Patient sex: M
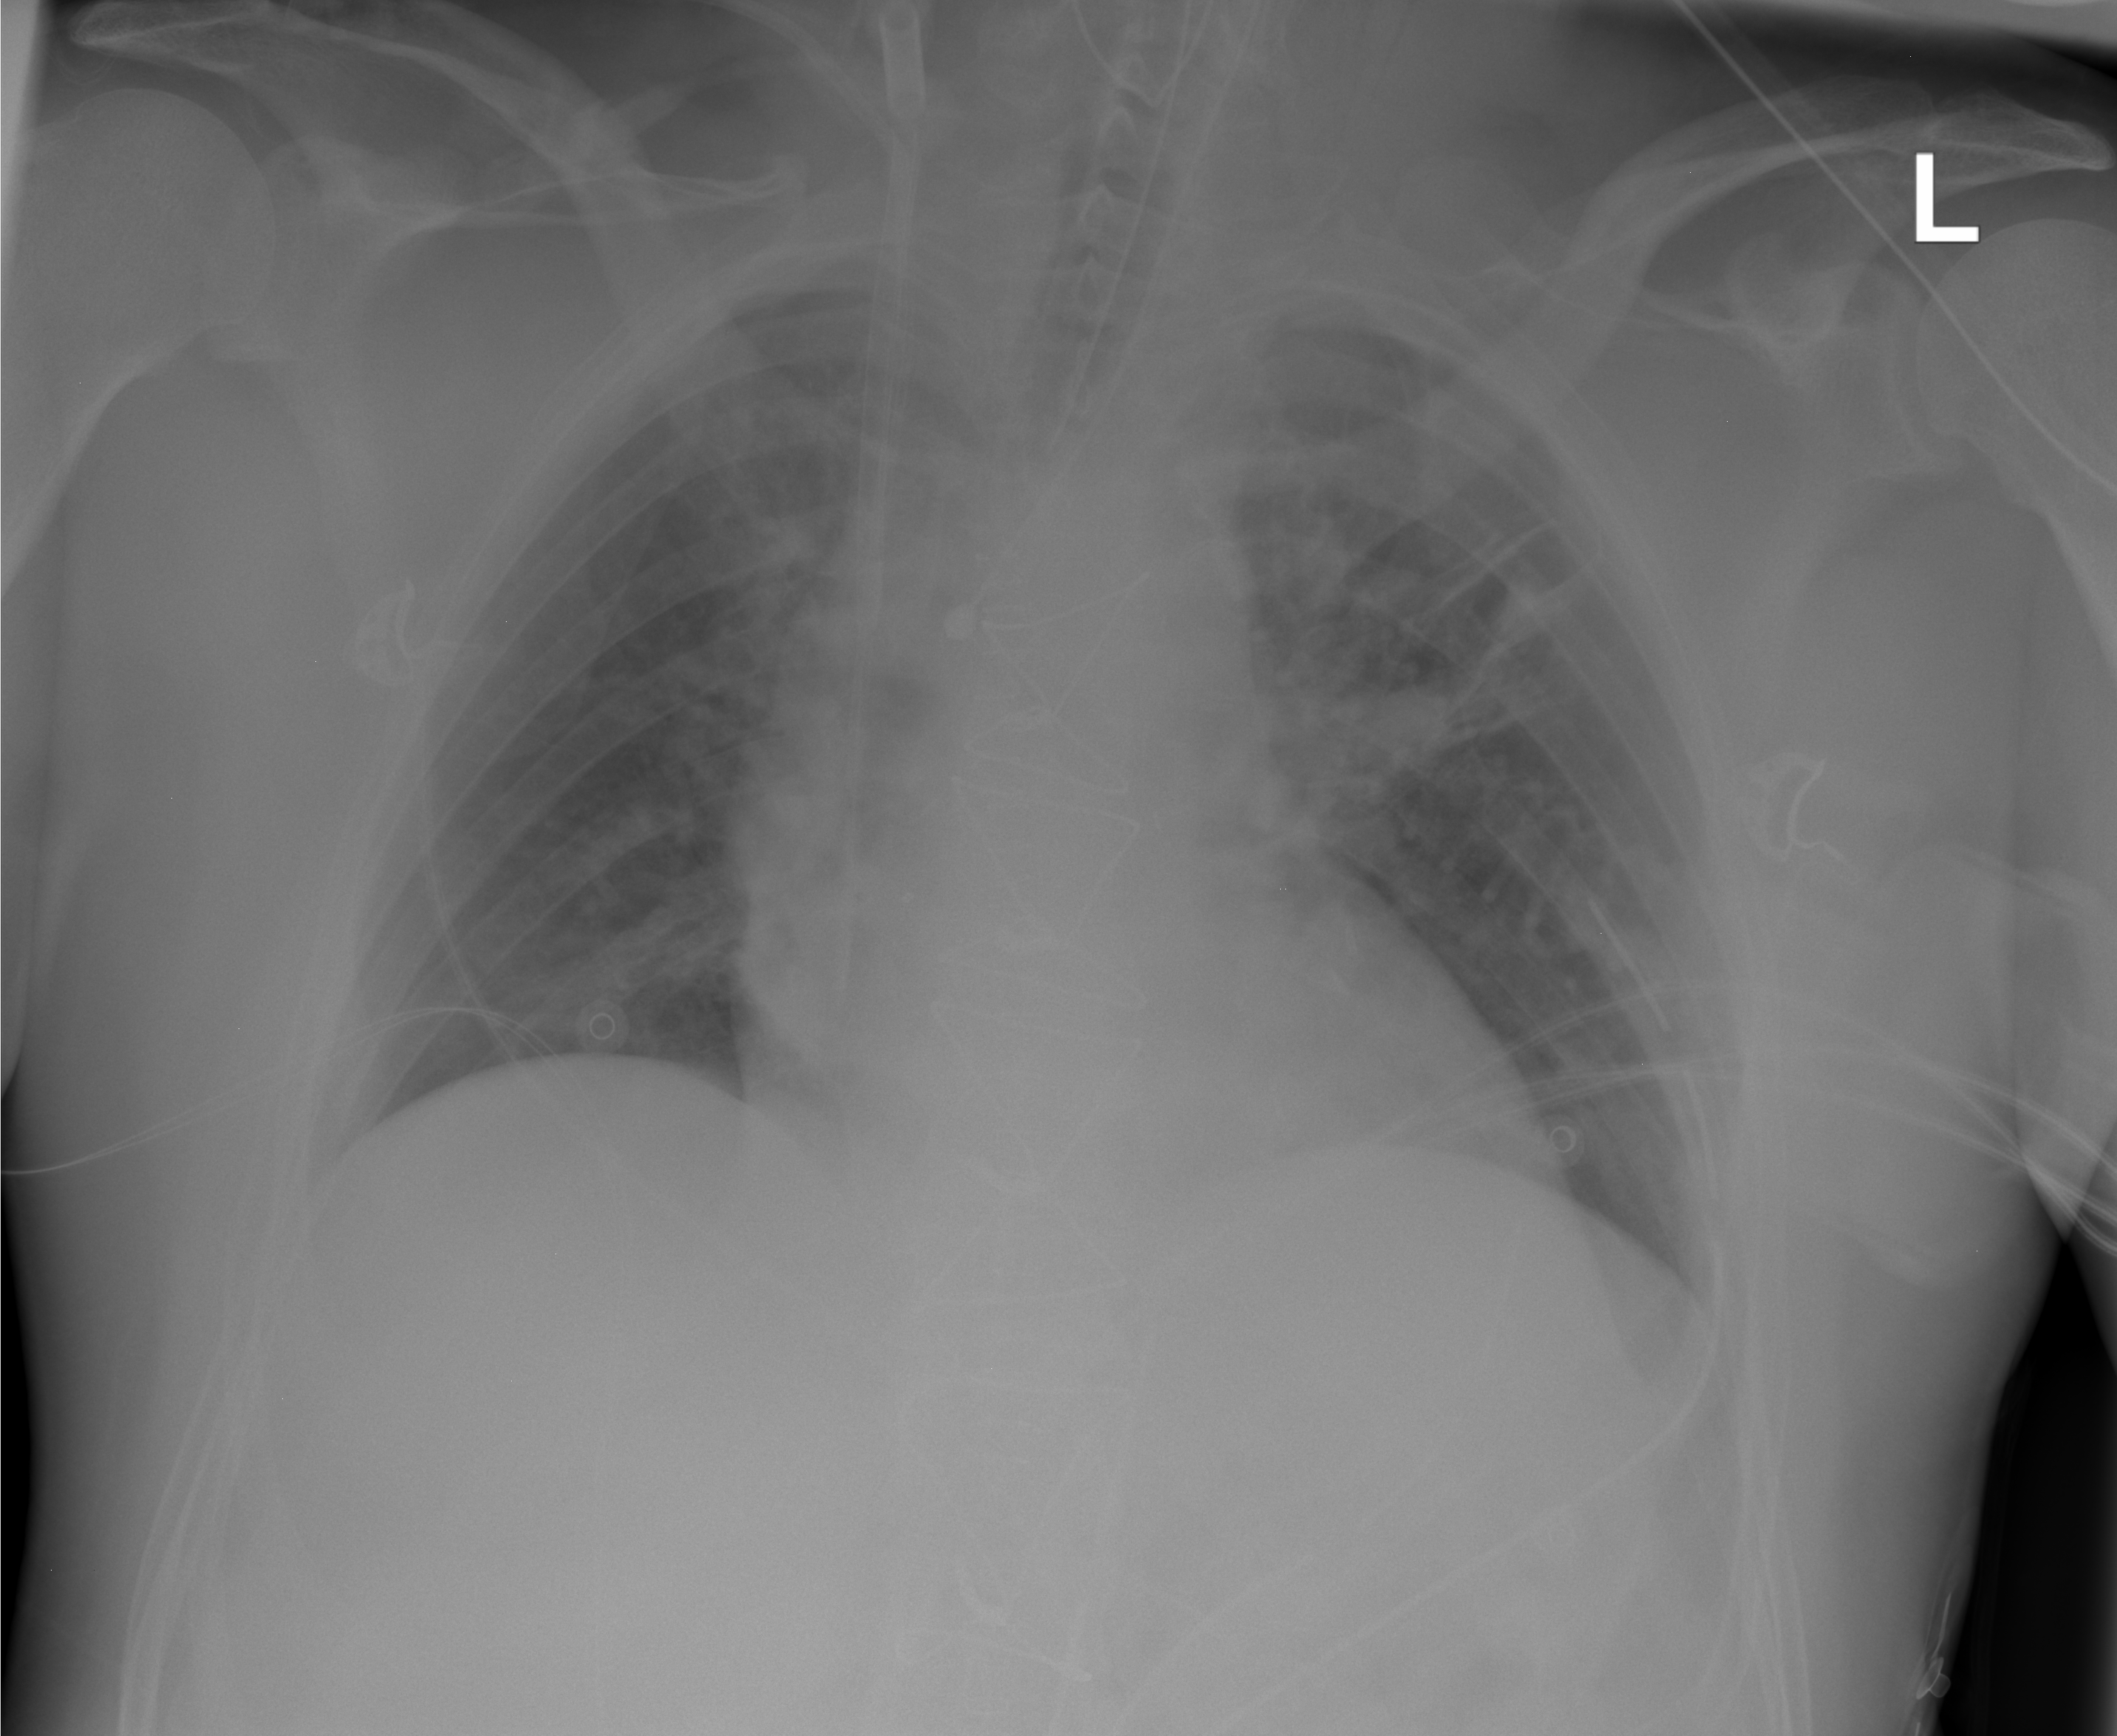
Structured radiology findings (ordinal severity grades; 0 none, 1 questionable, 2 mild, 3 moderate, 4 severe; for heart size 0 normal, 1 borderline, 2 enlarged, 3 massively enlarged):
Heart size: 1
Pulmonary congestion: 2
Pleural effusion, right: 0
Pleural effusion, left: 0
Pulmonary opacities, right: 0
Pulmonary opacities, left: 2
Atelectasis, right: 0
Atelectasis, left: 2